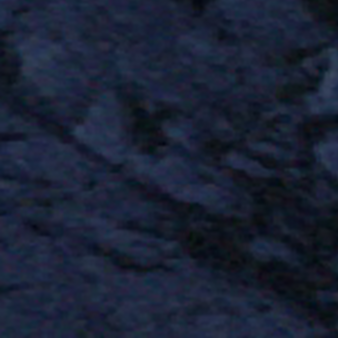
Label: other